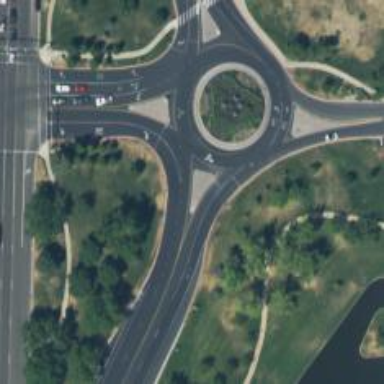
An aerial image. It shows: Tertiary road with asphalt surface leading to roundabout.